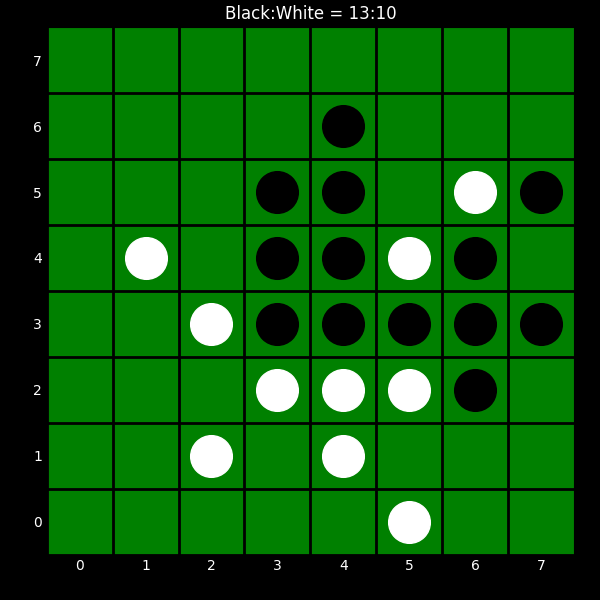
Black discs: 13
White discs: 10